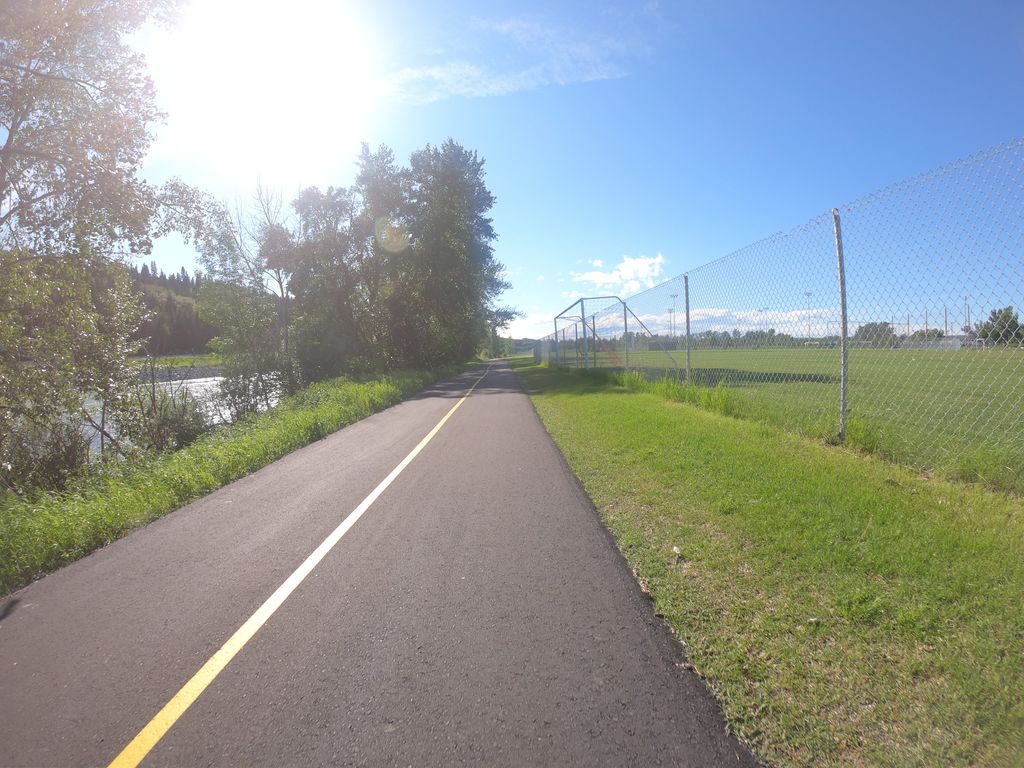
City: calgary